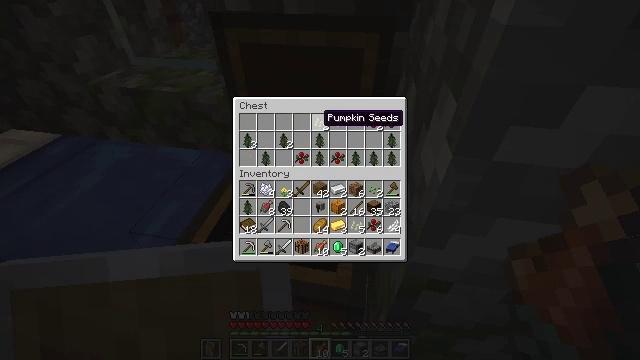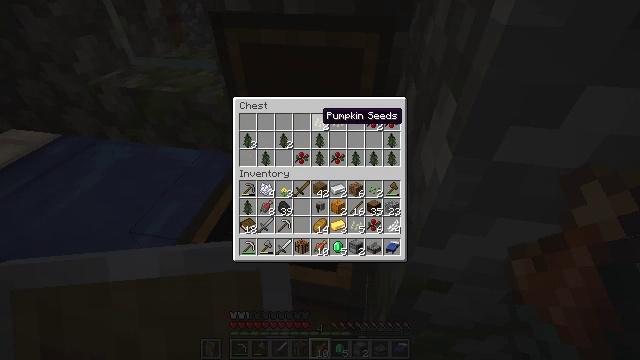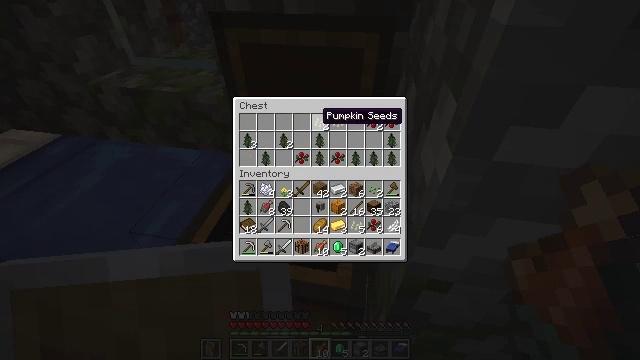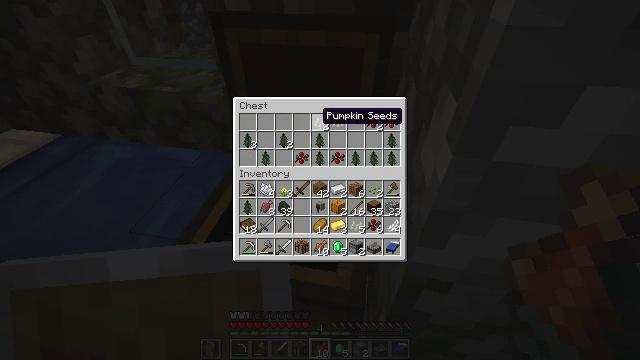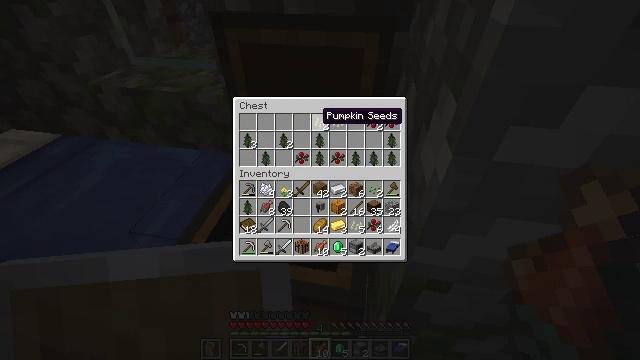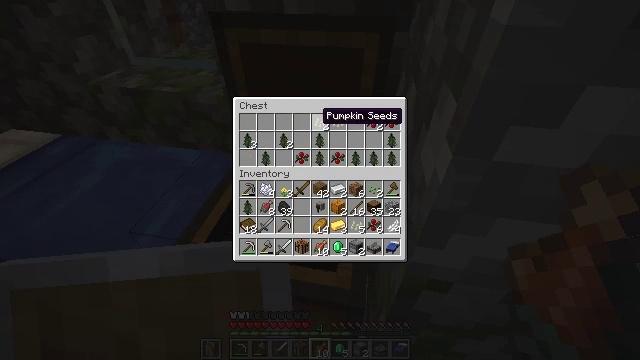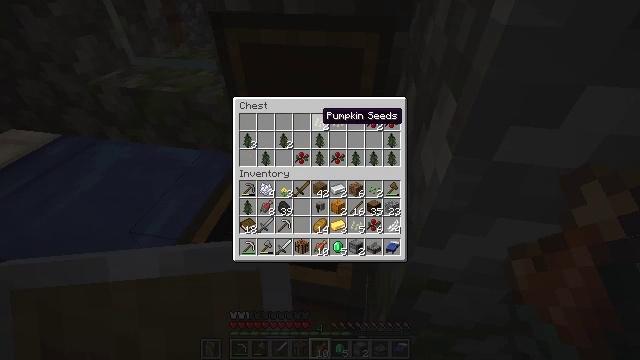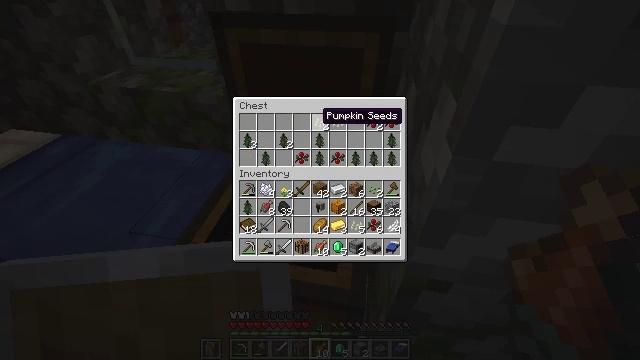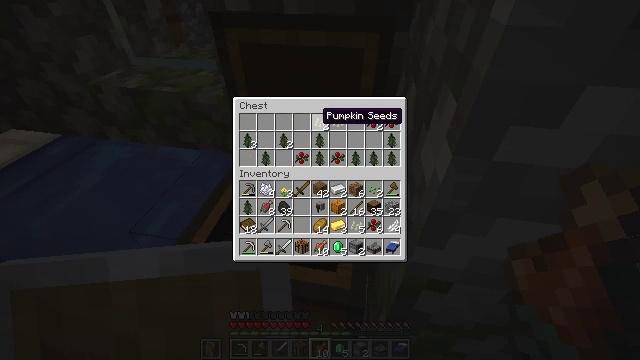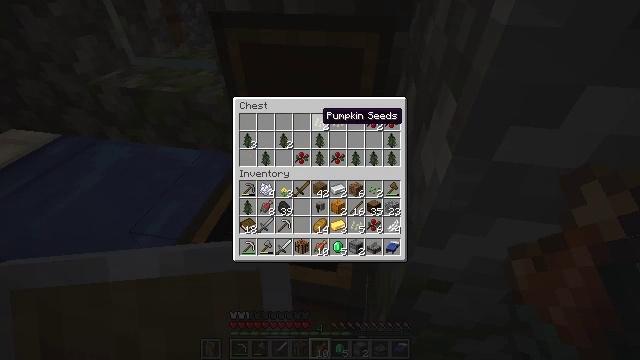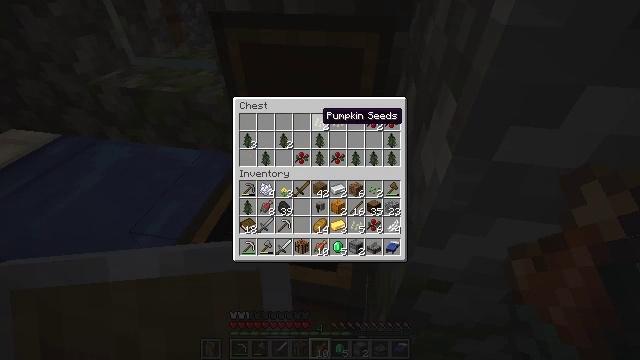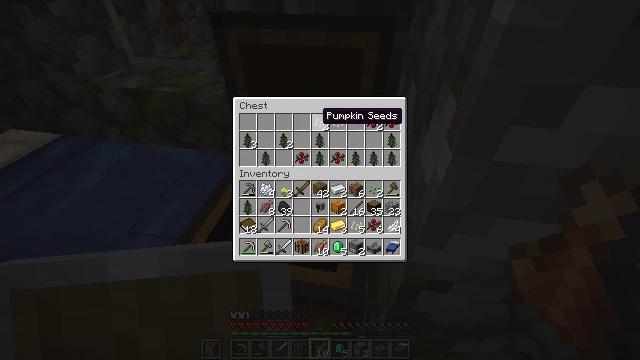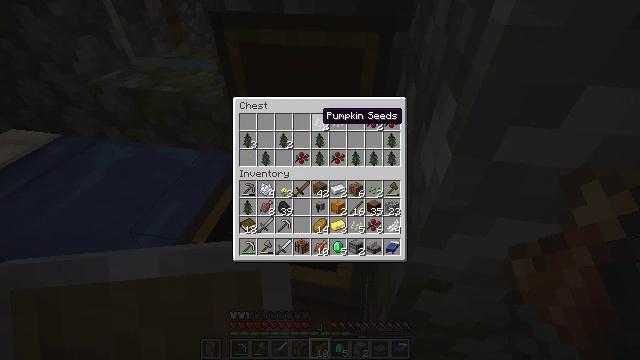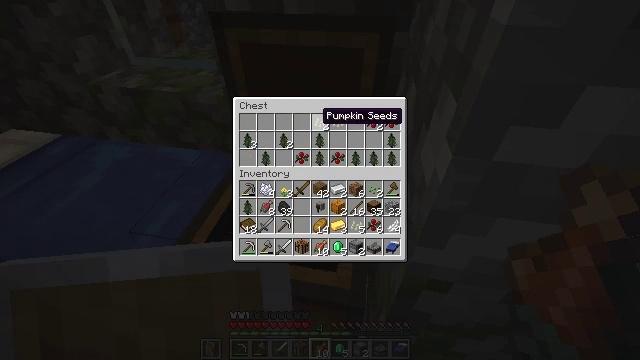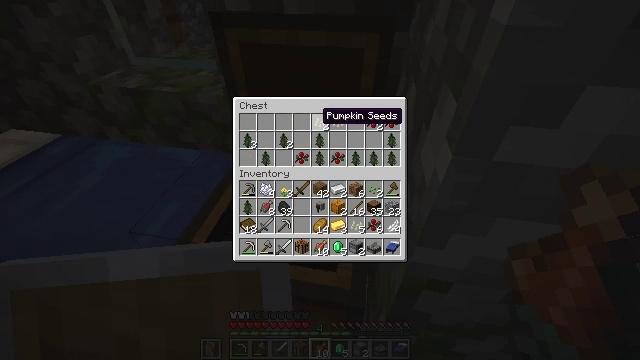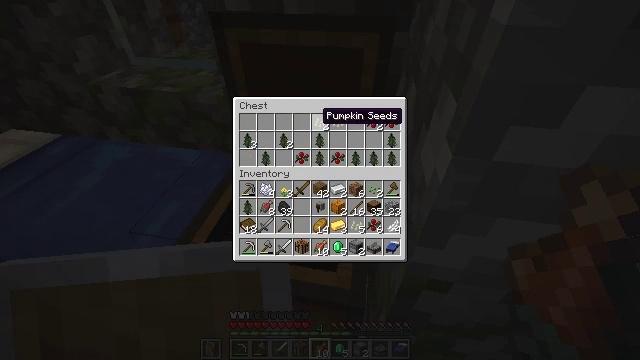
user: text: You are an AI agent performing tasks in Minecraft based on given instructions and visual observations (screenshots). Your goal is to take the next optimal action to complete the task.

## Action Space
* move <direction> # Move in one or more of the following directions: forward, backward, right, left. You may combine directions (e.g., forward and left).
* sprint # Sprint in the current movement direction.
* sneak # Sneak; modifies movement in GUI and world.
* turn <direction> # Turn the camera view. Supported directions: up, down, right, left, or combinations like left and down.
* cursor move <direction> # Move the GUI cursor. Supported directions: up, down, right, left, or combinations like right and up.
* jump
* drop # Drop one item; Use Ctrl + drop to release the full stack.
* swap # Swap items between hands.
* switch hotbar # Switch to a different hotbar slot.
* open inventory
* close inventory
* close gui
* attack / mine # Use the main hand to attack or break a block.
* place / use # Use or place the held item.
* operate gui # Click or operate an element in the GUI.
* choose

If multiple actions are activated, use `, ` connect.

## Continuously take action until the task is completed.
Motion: motion action
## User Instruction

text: Disassemble the campfire for reuse.
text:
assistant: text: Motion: no_op
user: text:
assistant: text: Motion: no_op
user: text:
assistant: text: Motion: no_op
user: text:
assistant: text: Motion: no_op
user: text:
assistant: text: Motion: no_op
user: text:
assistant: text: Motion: no_op
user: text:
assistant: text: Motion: no_op
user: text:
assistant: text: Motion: no_op
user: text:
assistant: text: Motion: no_op
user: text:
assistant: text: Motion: sneak
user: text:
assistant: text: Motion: sneak
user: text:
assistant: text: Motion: sneak
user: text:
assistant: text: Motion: sneak
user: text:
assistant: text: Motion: sneak
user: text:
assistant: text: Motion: sneak
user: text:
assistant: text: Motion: sneak
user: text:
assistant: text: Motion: sneak
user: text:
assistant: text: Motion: sneak
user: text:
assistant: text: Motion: sneak, operate gui
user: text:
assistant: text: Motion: sneak, operate gui
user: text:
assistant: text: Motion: sneak, operate gui
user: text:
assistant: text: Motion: sneak
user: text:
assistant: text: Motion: sneak
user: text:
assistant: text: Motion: sneak, operate gui
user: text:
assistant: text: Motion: sneak, operate gui
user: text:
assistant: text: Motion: sneak
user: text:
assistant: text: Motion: sneak
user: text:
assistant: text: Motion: sneak
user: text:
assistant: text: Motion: sneak
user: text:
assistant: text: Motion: sneak